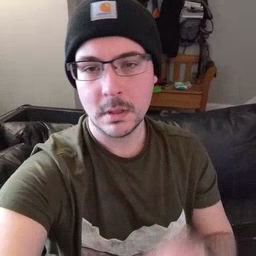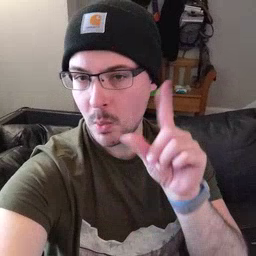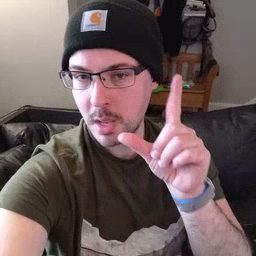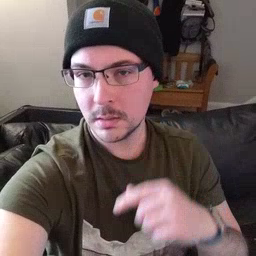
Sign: awake